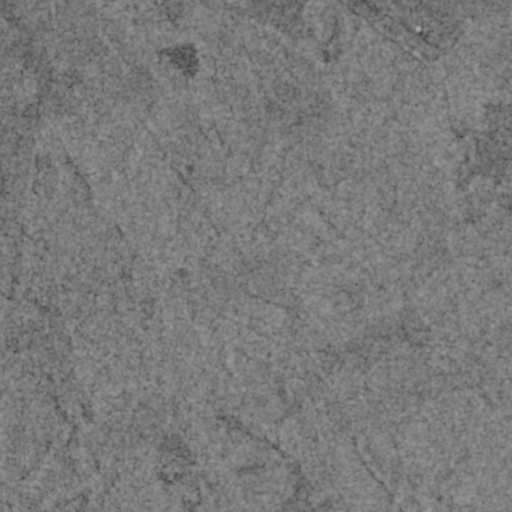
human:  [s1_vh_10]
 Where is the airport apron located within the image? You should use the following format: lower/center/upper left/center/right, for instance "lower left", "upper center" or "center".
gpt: The airport apron is located in the upper right of the image.
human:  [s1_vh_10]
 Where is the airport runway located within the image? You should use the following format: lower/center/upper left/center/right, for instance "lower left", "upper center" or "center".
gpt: The airport runway is located in the upper right of the image.
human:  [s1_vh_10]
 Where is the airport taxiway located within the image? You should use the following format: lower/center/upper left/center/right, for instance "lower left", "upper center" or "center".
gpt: The airport taxiway is located in the upper right of the image.
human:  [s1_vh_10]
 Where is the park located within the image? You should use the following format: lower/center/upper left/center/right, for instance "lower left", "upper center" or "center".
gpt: There is no park in the image.

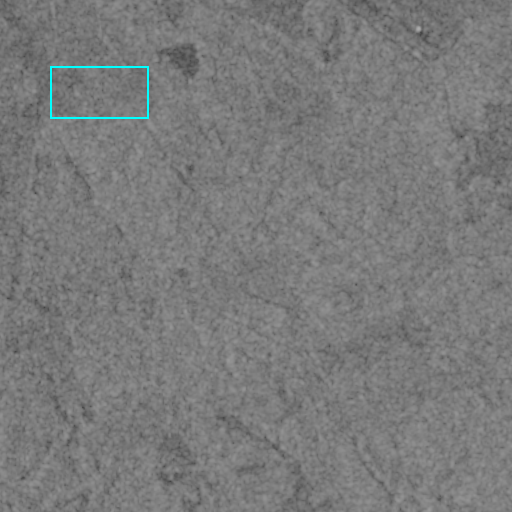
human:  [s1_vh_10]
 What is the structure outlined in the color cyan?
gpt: There is no cyan outline.
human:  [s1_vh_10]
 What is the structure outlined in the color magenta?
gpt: There is no structure outlined in magenta.